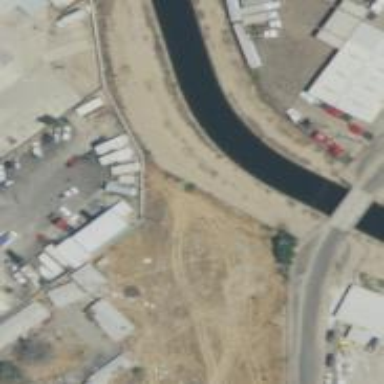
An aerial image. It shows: Canal.